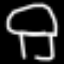
Label: mushroom